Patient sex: F
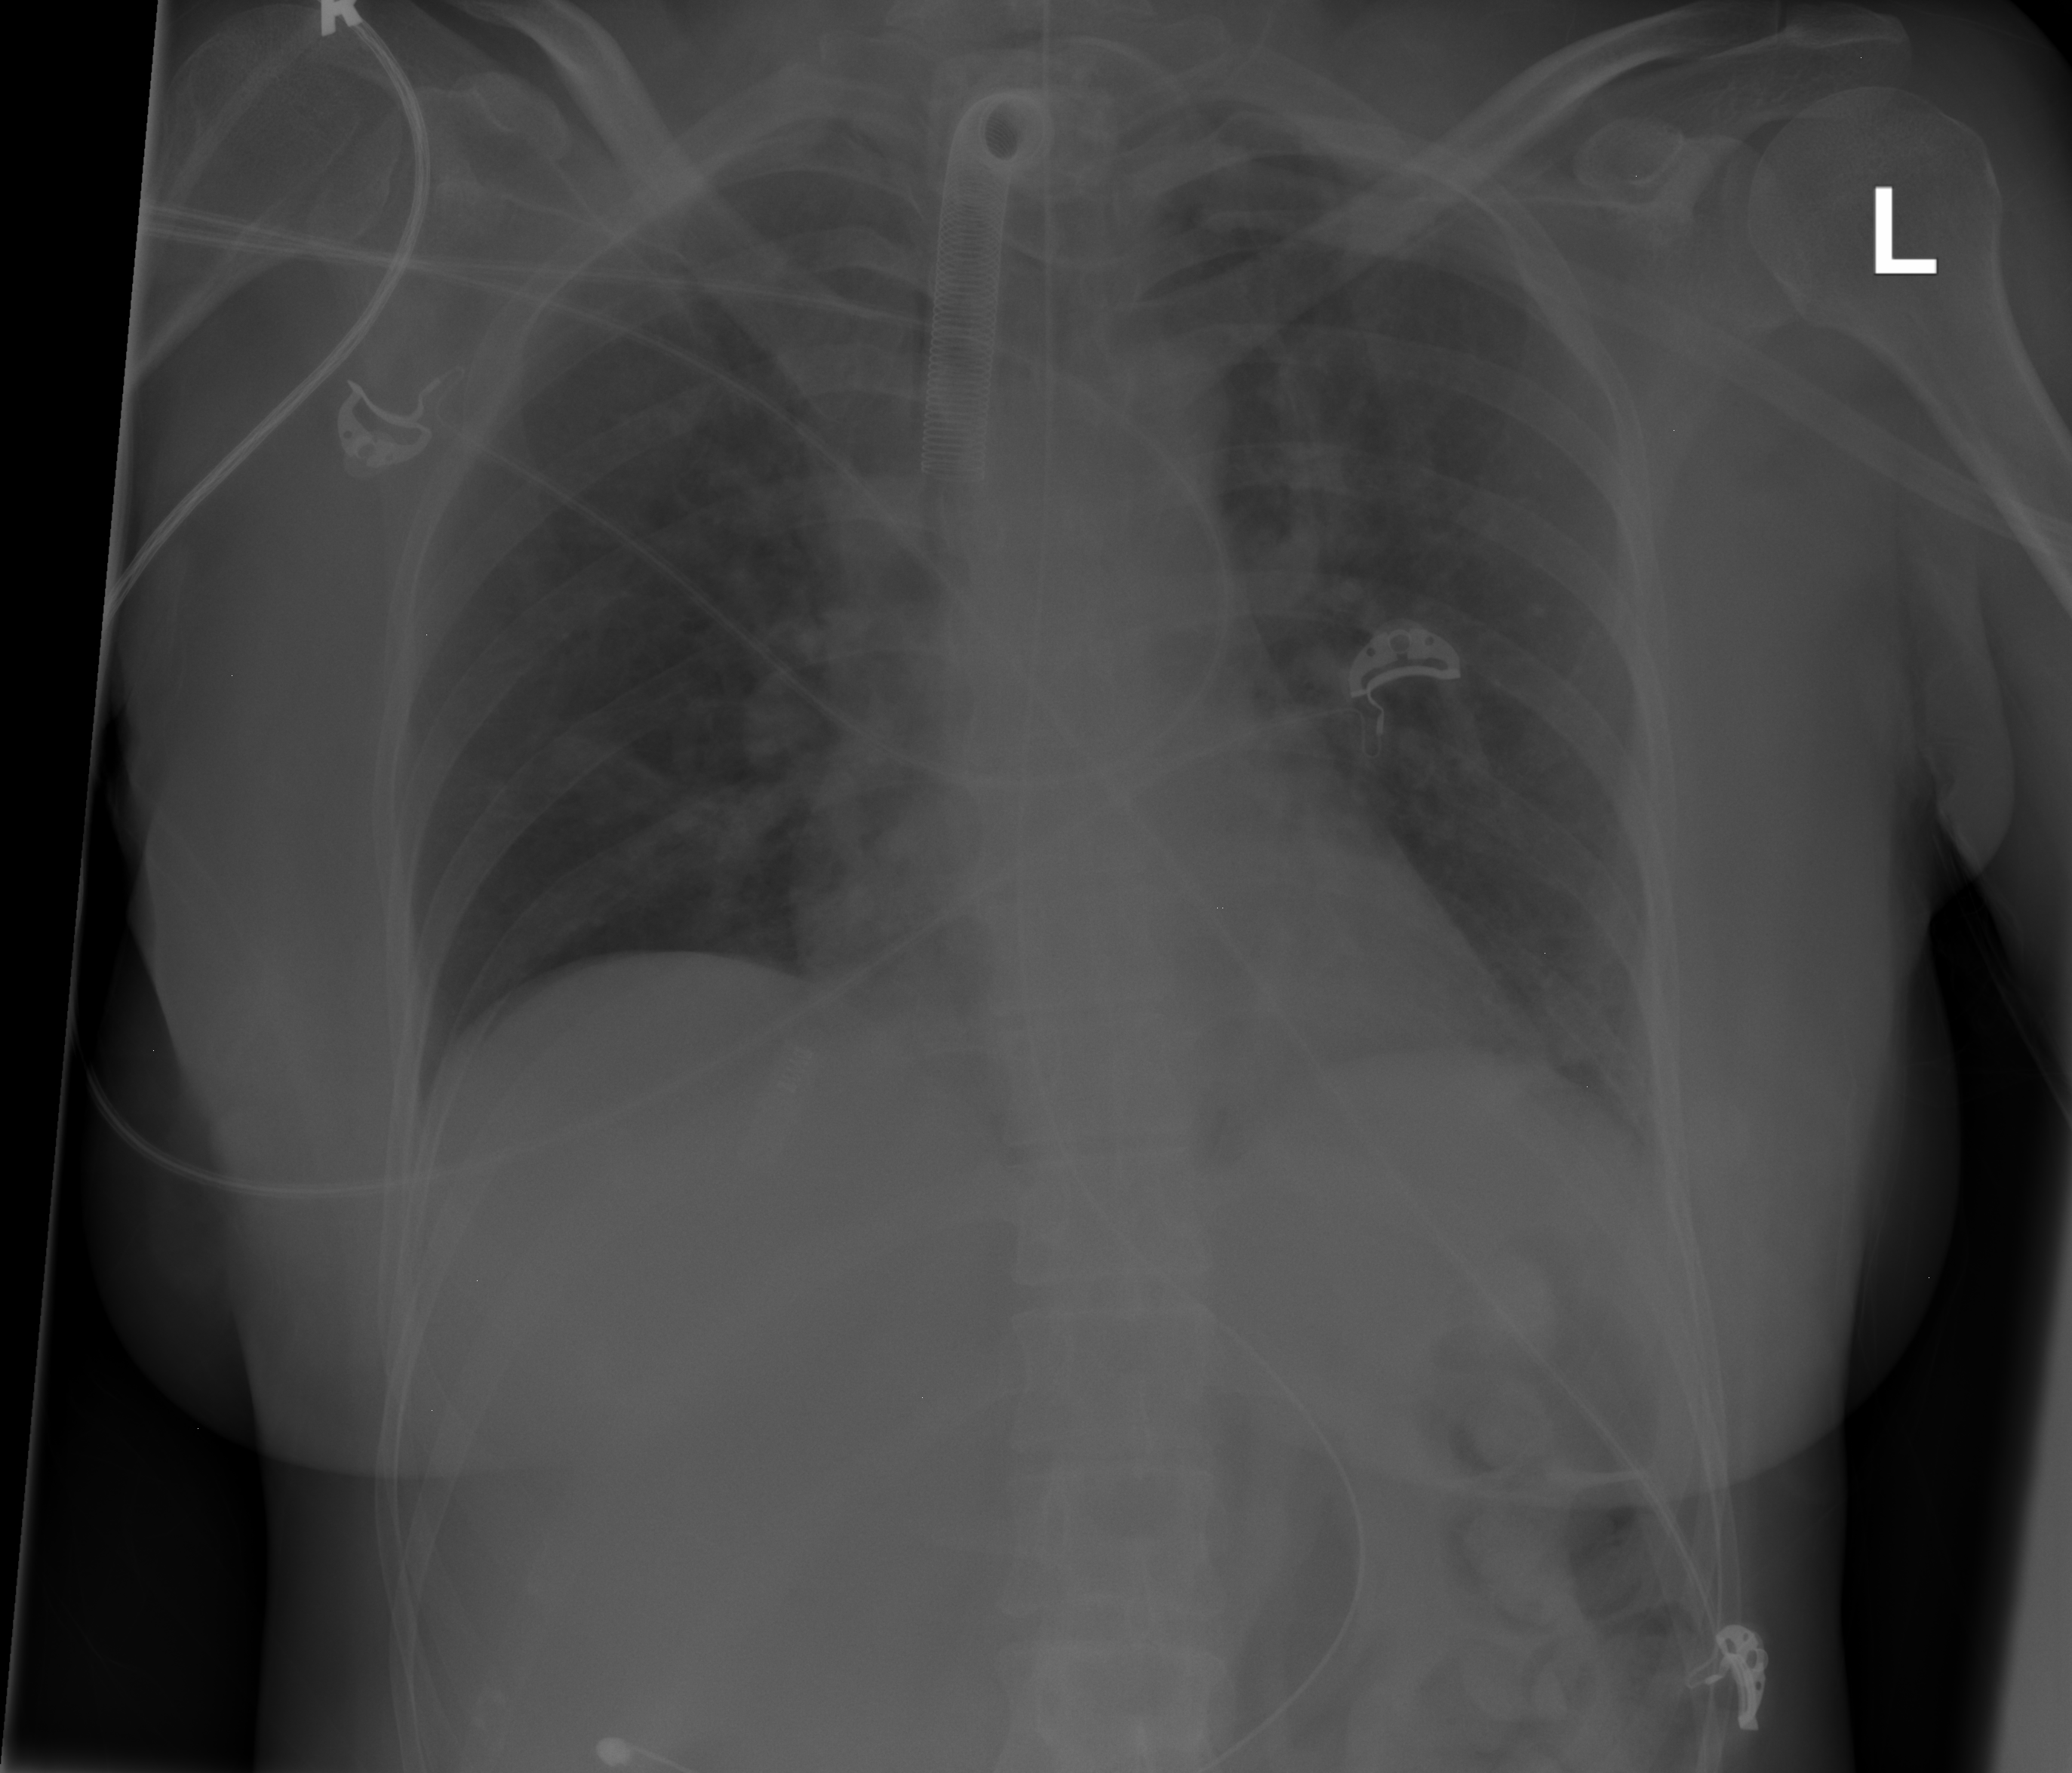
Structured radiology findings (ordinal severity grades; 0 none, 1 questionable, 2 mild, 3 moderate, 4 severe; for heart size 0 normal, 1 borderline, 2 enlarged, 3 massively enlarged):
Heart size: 0
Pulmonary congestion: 0
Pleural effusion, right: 0
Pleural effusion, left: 0
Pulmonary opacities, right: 2
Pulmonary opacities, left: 2
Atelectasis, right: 0
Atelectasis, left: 2